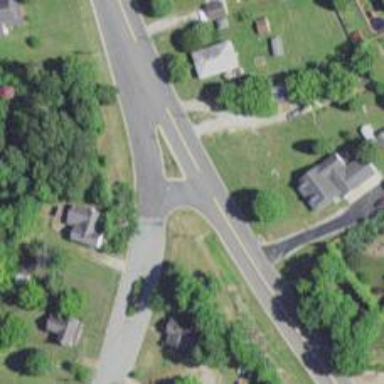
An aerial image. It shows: Stop road.